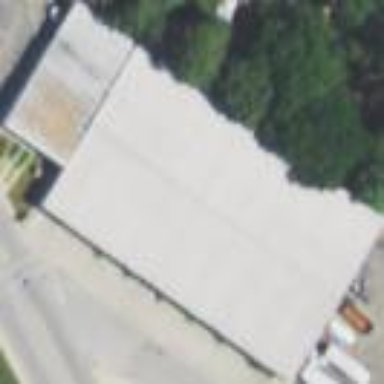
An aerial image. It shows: Warehouse.